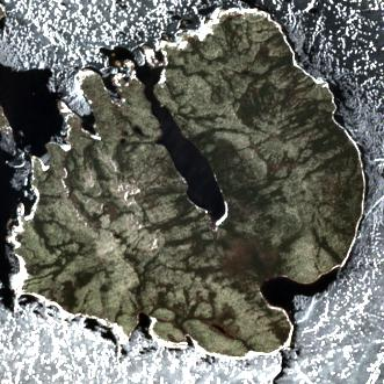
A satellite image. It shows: Island.